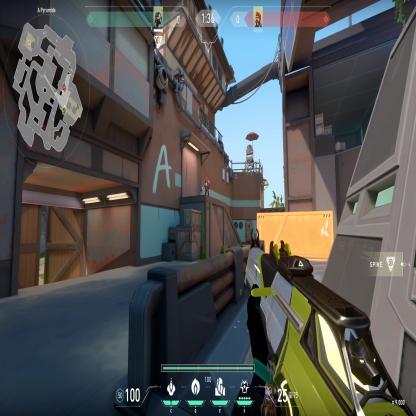
Label: enemy